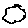
Label: cloud